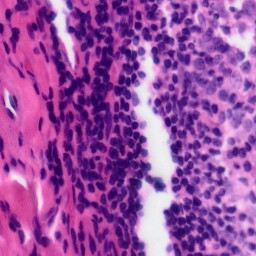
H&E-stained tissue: Tonsil